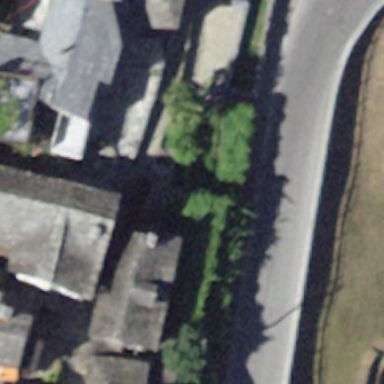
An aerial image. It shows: Detached building.